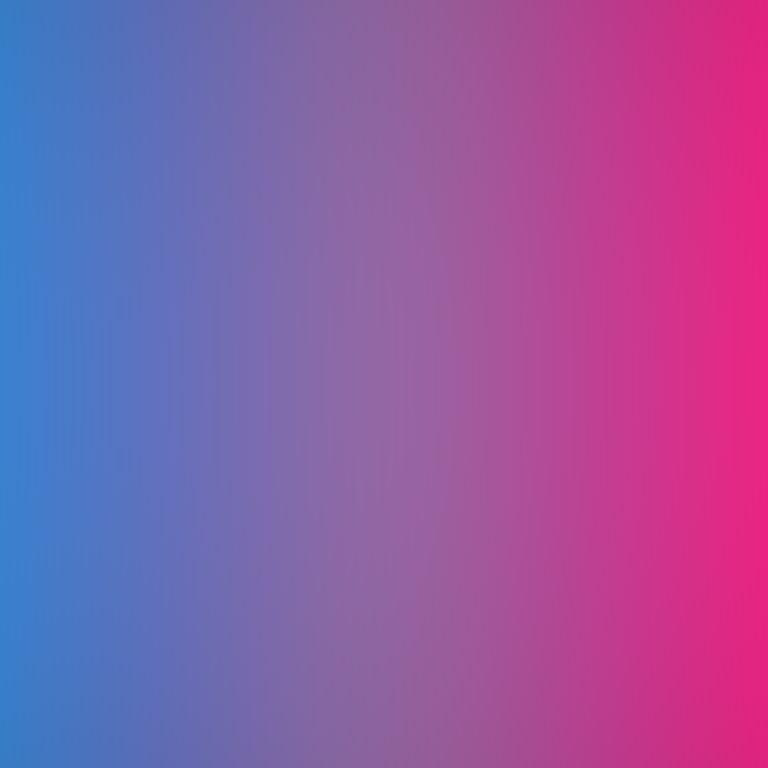
Abstract light effect, smooth gradient from cool blue to vibrant pink, calm atmosphere, soft glow, no room, no furniture, no objects.